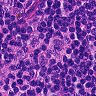
Metastatic tissue present: no